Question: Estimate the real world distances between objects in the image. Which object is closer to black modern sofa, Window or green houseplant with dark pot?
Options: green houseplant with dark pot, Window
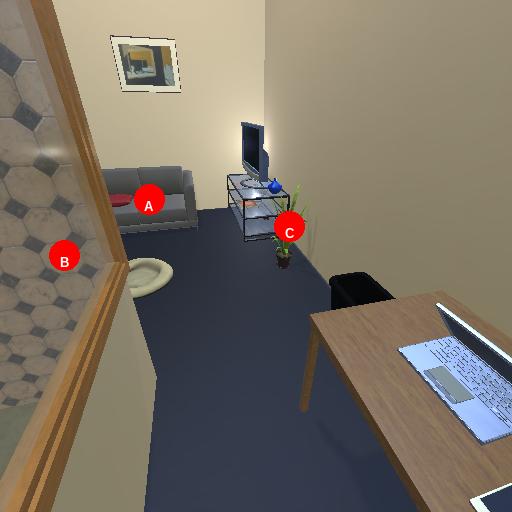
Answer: green houseplant with dark pot